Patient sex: F
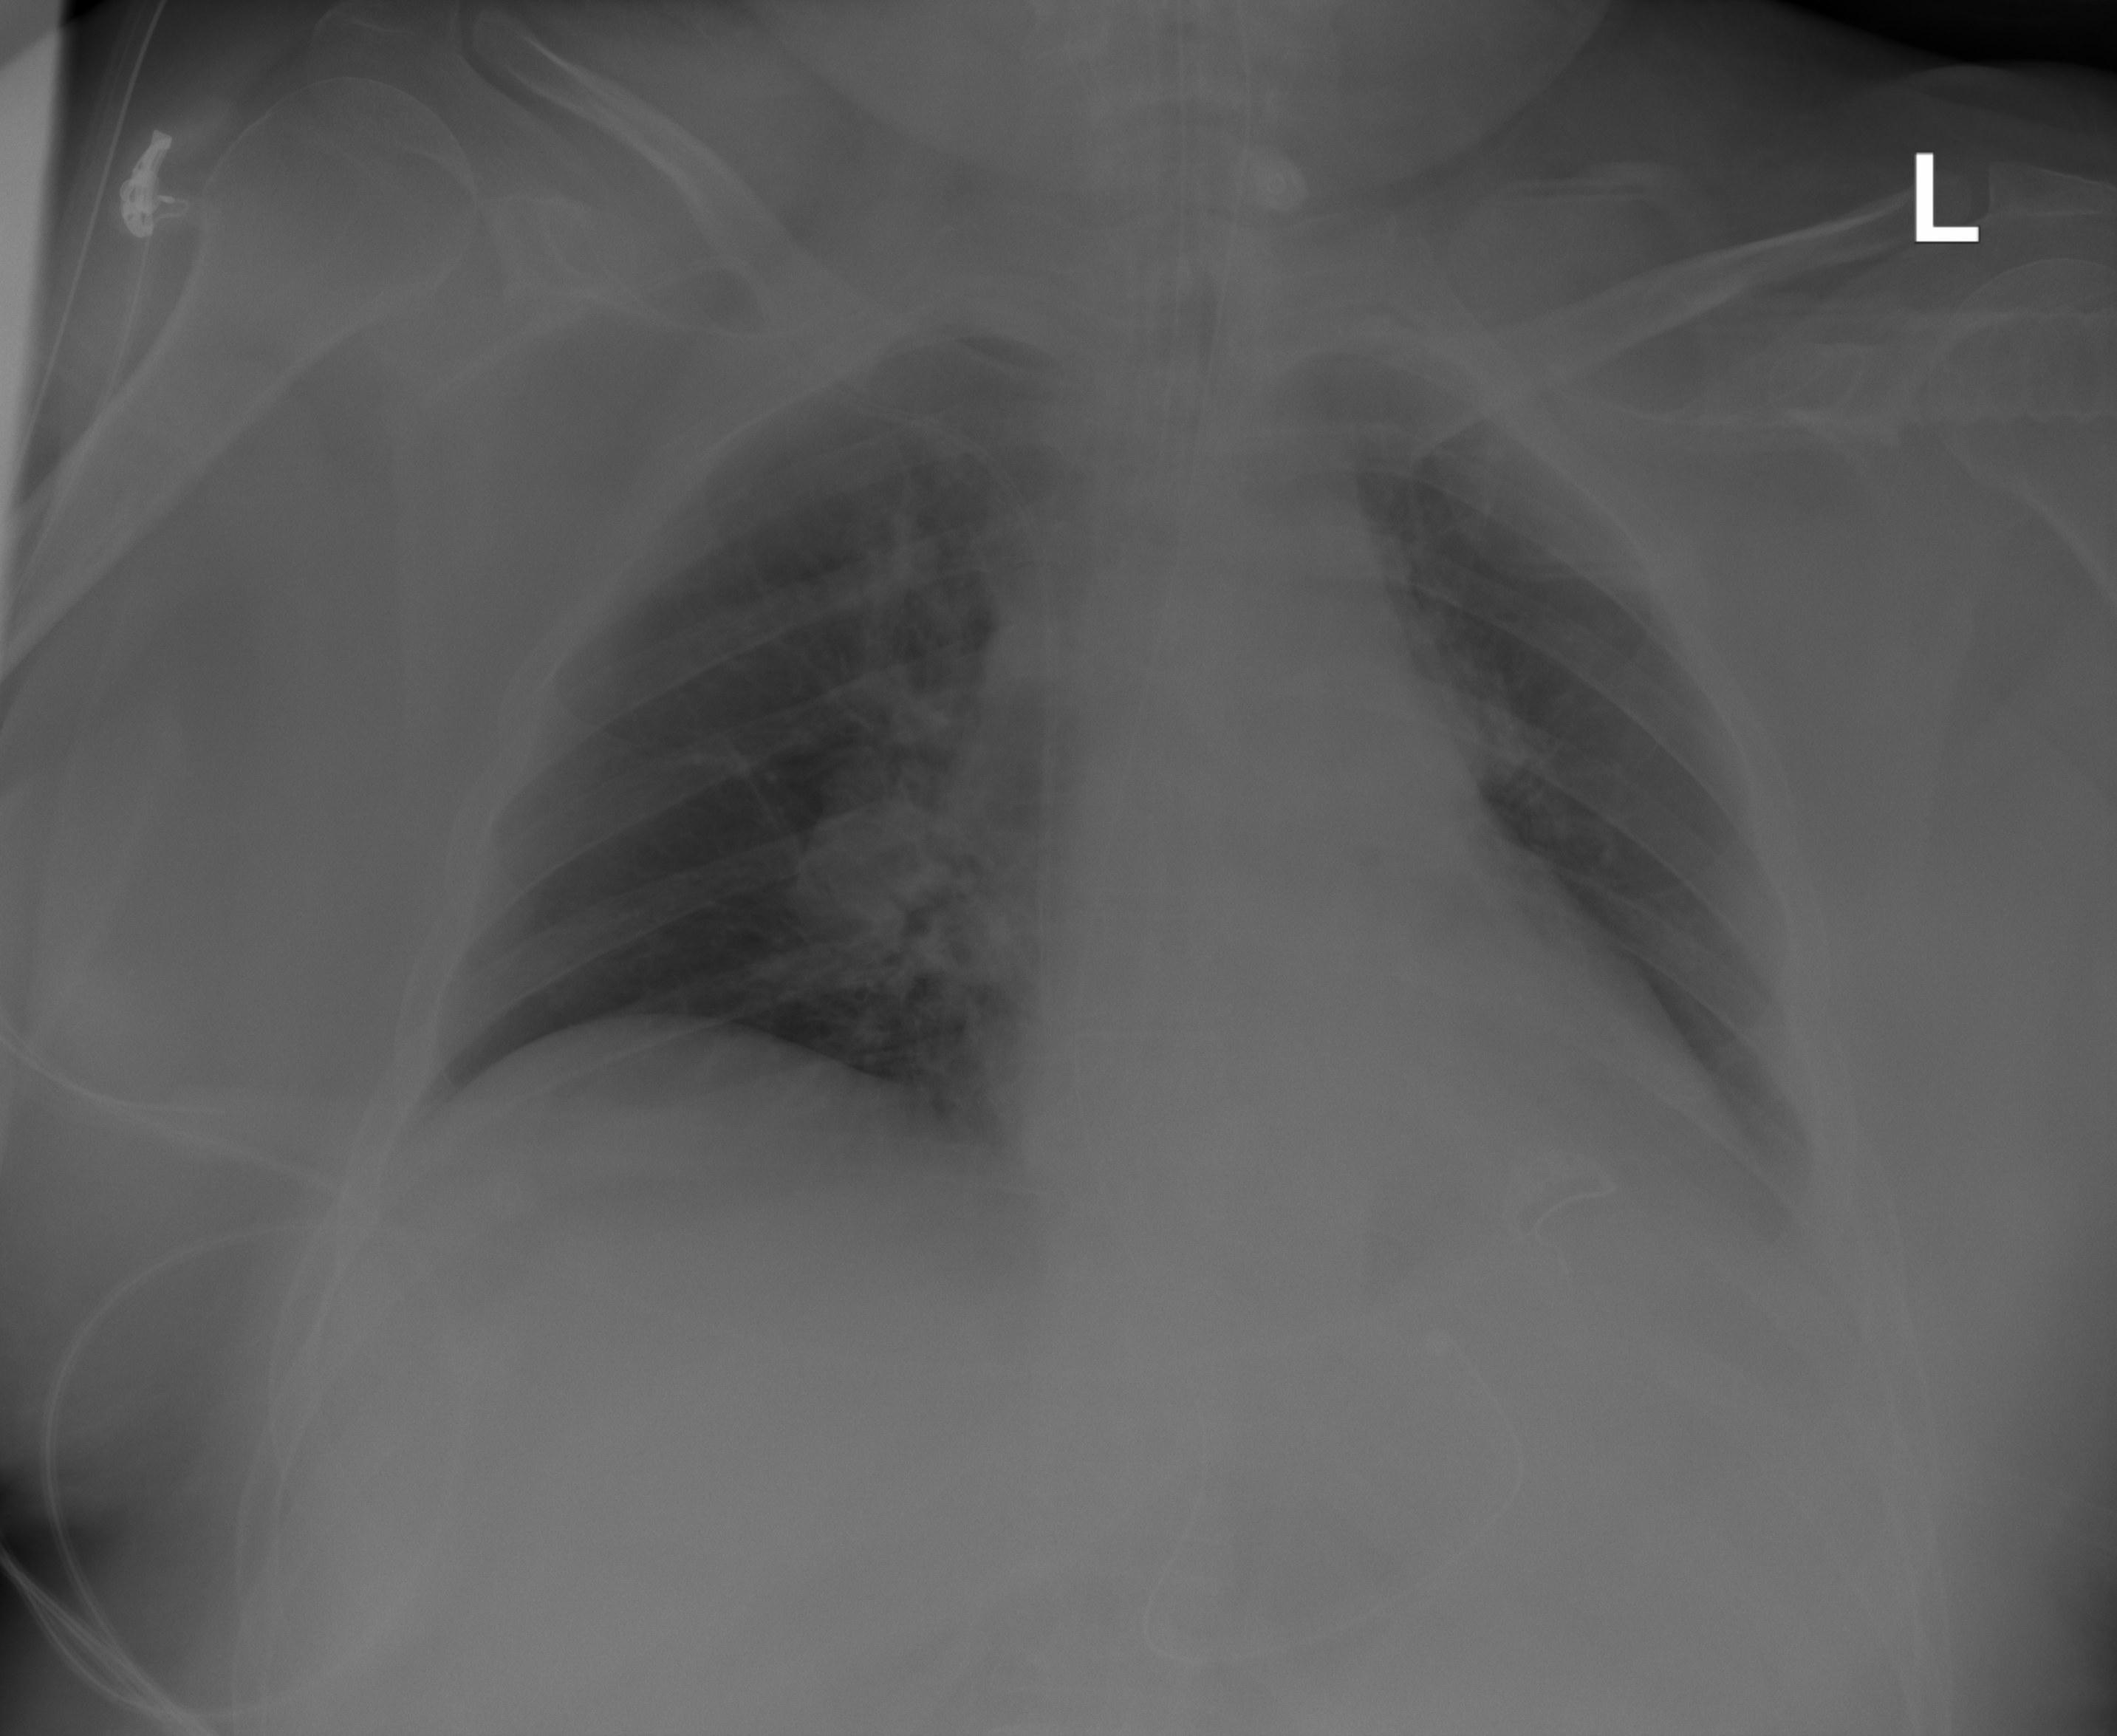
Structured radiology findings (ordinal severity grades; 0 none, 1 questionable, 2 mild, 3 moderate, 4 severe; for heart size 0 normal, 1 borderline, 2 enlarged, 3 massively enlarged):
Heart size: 0
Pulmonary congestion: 0
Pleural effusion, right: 0
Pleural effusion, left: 2
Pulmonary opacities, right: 0
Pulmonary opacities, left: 0
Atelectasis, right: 0
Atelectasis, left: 2